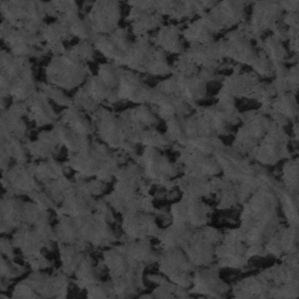
Label: frost